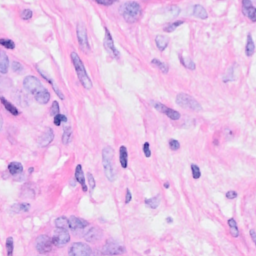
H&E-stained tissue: Breast